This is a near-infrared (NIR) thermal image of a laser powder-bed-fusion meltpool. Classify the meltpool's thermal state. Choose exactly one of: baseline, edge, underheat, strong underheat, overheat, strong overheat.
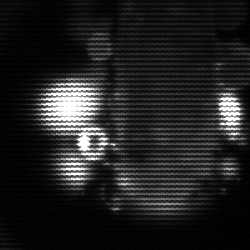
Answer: strong underheat